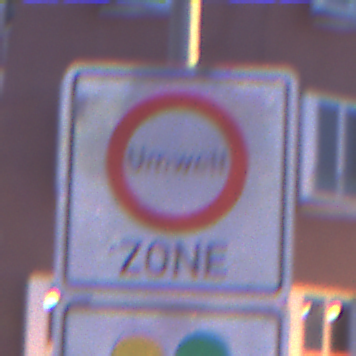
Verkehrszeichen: BeginnUmweltzone
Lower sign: FreistellungVomVerkehrsverbot2
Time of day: Night
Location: Outdoor (Urban)
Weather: PartlyCloudy
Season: NotSpecified
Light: Artificial